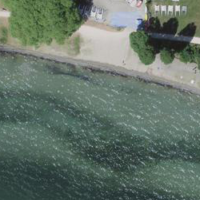
EUNIS habitat code: 14
Species observed at this site:
Chroicocephalus ridibundus
Quercus robur
Corvus corone
Passer domesticus